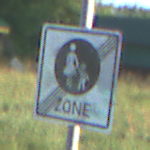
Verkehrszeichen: EndeFussgaengerzone
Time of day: MorningAfternoon
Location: Outdoor (Nature)
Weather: Clear
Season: NotSpecified
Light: Natural